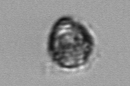
Label: Ciliophora